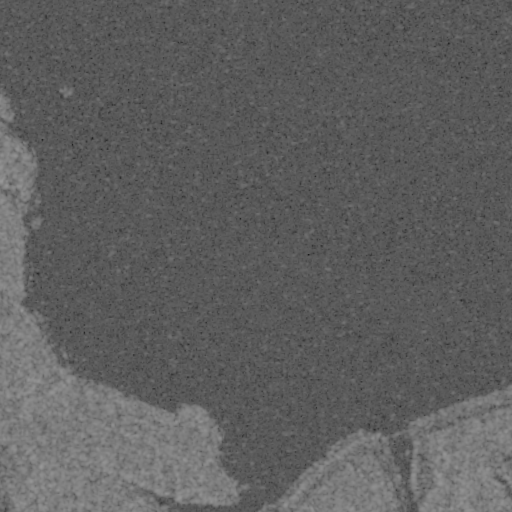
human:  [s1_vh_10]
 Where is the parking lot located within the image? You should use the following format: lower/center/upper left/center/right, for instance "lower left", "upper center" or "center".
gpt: The parking lot is located in the lower right of the image.
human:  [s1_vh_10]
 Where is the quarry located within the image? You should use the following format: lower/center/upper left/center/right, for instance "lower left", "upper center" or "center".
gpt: There is no quarry in the image.

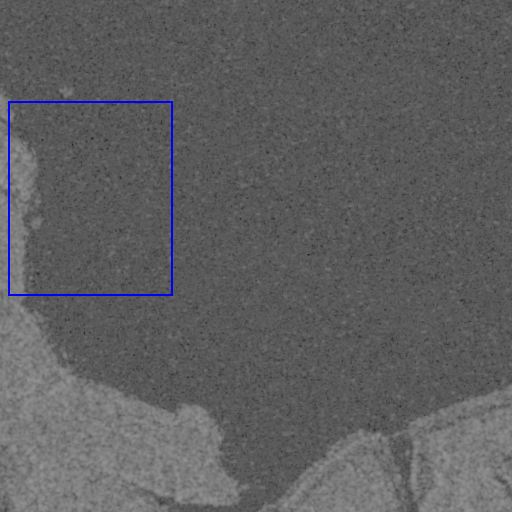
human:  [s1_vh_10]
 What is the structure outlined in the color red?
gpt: There is no red outline.
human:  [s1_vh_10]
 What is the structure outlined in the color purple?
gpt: There is no structure outlined in purple.